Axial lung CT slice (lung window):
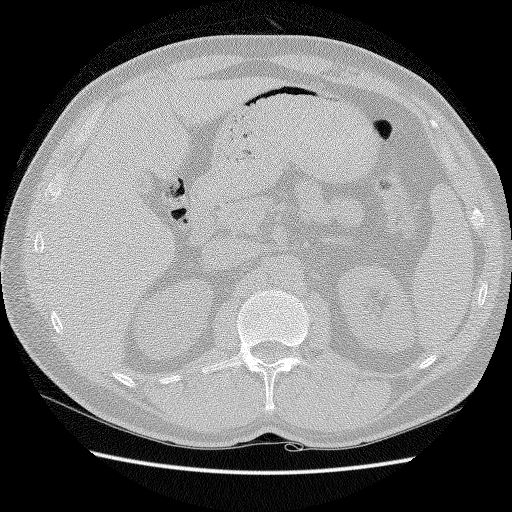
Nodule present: no